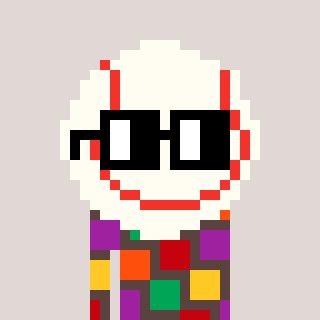
a pixel art character with square black glasses, a baseball ball-shaped head and a darkbrown-colored body on a warm background